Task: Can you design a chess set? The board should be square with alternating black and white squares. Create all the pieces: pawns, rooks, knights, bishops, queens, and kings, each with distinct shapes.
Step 4881:
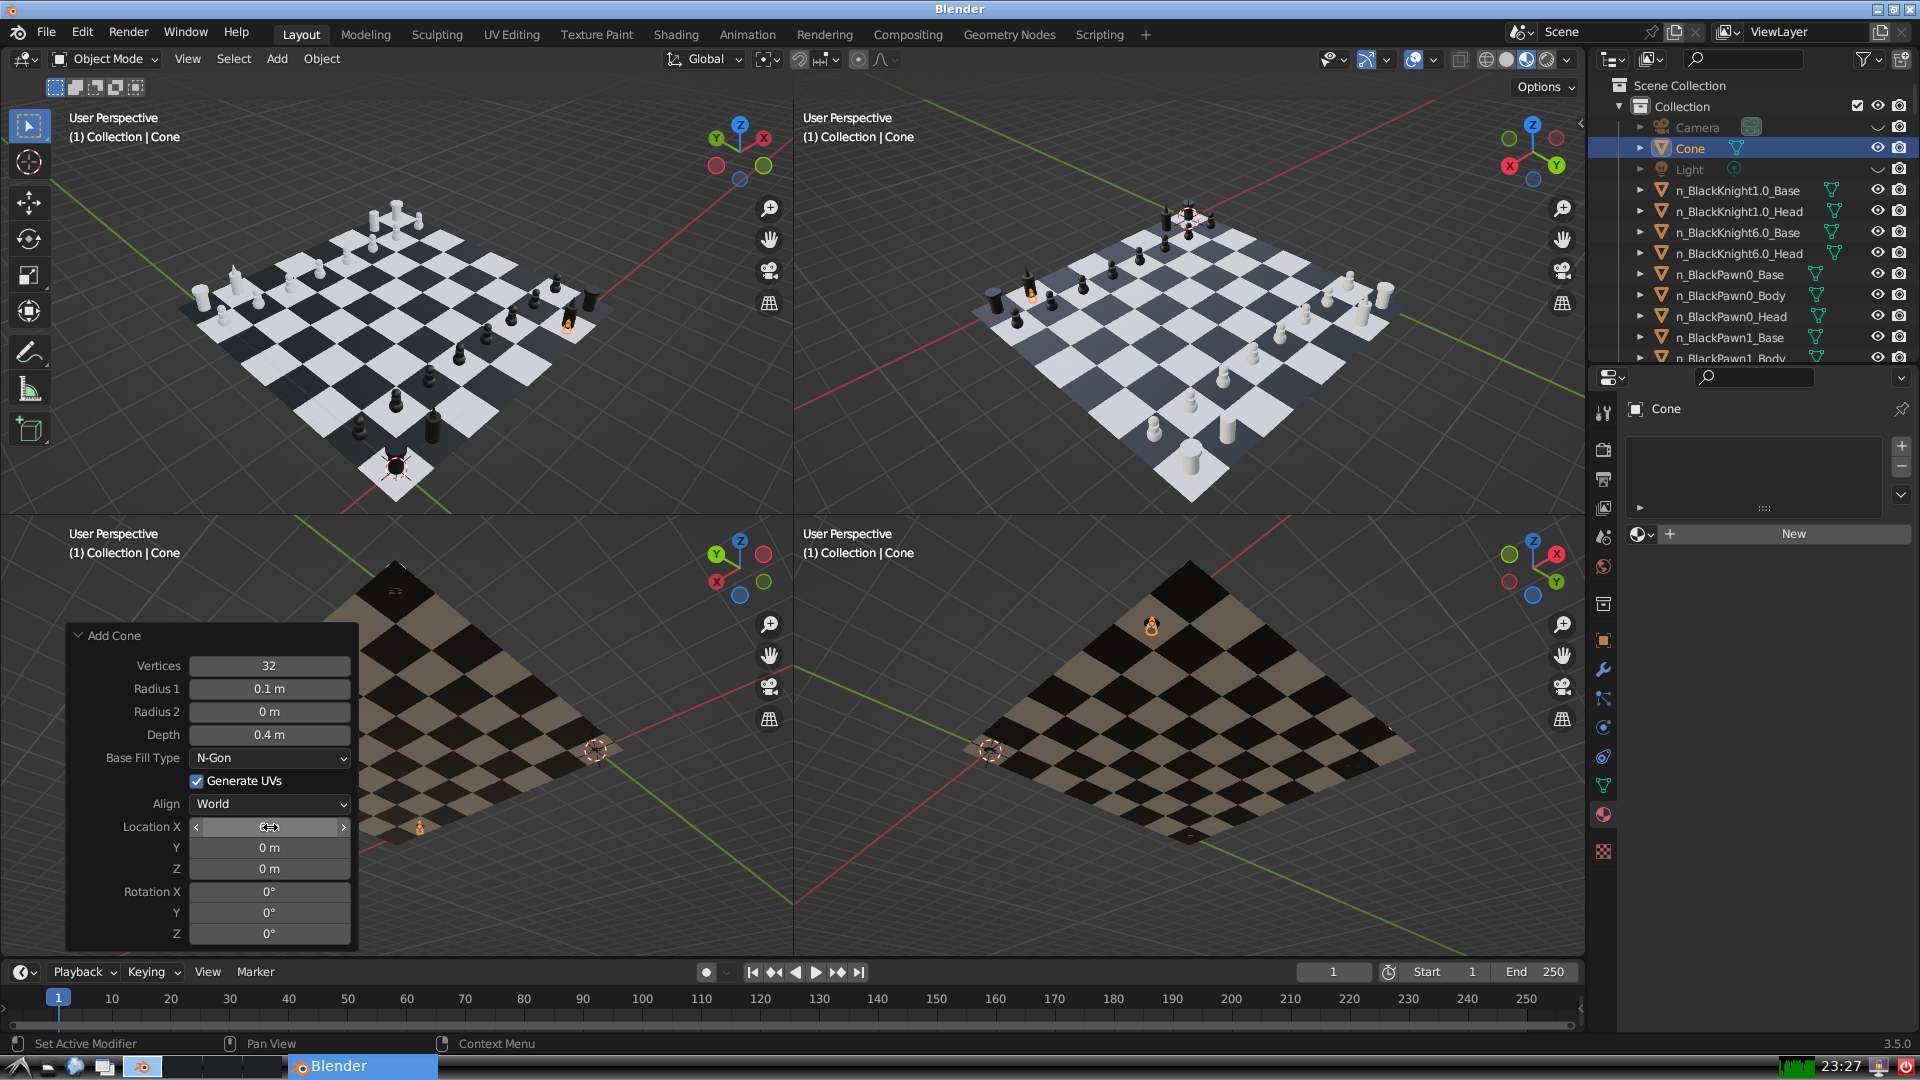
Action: {"mouse_move": [270, 847]}